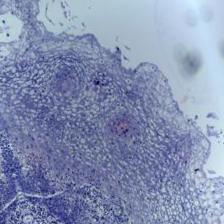
Diagnosis: OSCC